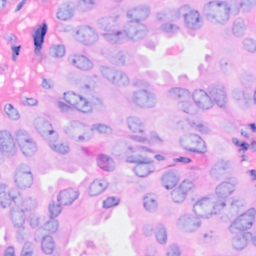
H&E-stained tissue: Breast